Question: I'm running into the following error

On the line where I set my $content variable:
'''
var loadResource = function(url, params, callback) {
WHOAT.networking.getToServerWithAjax(url, params, function (response) {
//var $content = $($.parseHTML(response.trim()));
var $content = $(response.trim());
var $container = $('#dashboard-display');
var $content_to_hide = $container.children();
$.when($content_to_hide.fadeOut('fast')).then(function () {
$content.hide();
$container.append($content);
$content.fadeIn('fast', function(){
$content_to_hide.remove();
if(callback) {
callback();
}
});
});
});
}
'''
Originally I thought it had something to do with parseHTML, so I tried 'var $content = $(response.trim());' on the next line, but it's still throwing this error.
The response is basically just HTML to render a widget that this code loads.
Any thoughts on what I may need to do to get this to work in ie8?
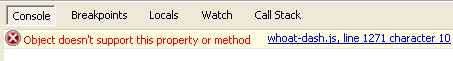
Answer: There's no <URL>.
Change
'''
var $content = $(response.trim());
'''
to
'''
var $content = $($.trim(response));
'''